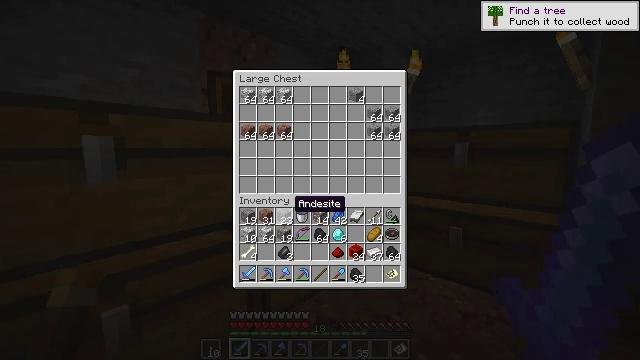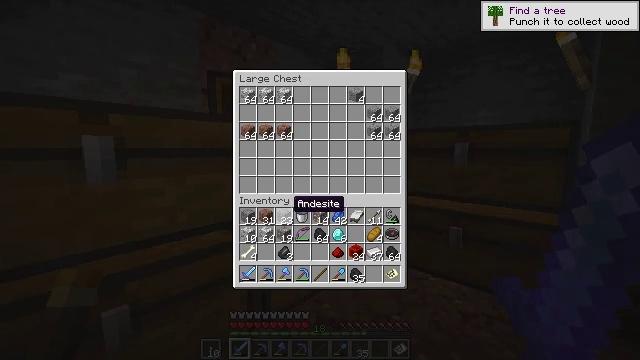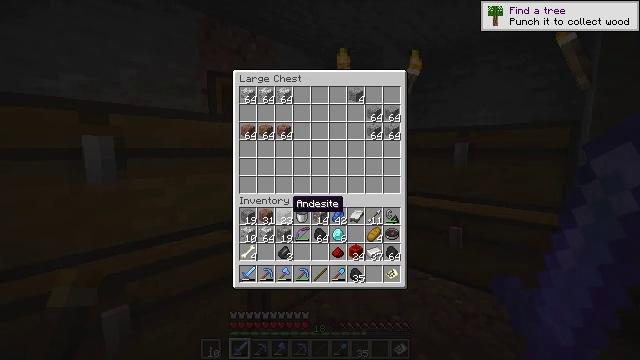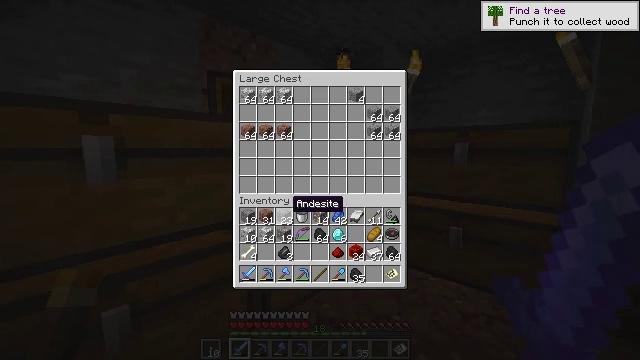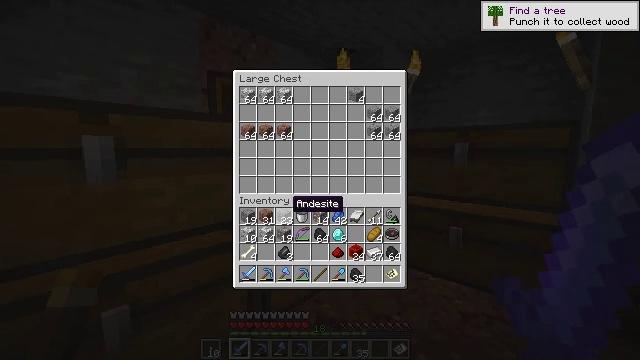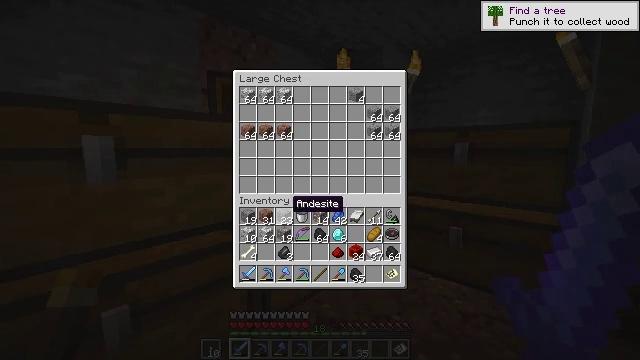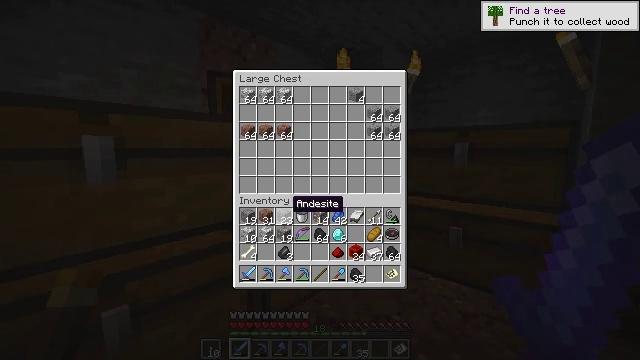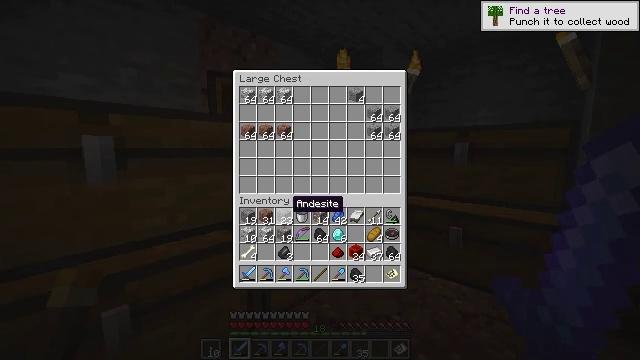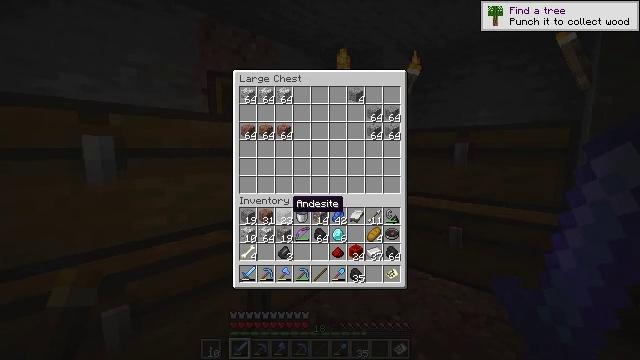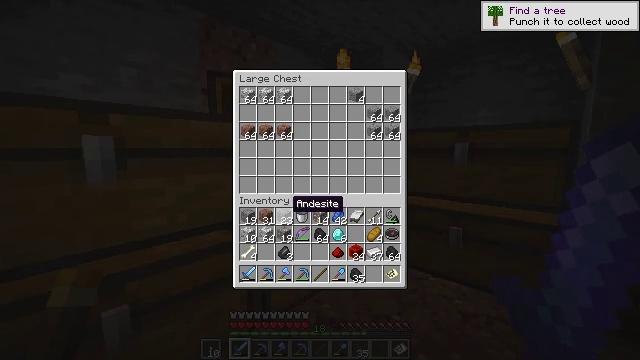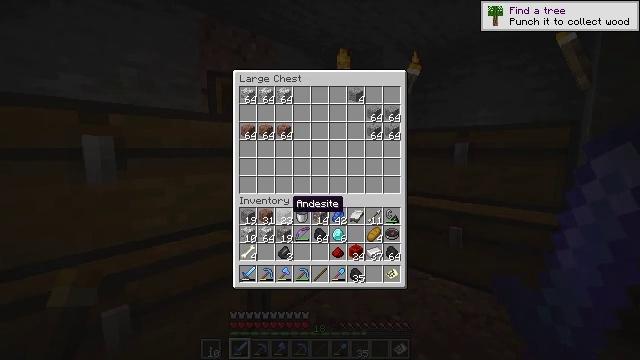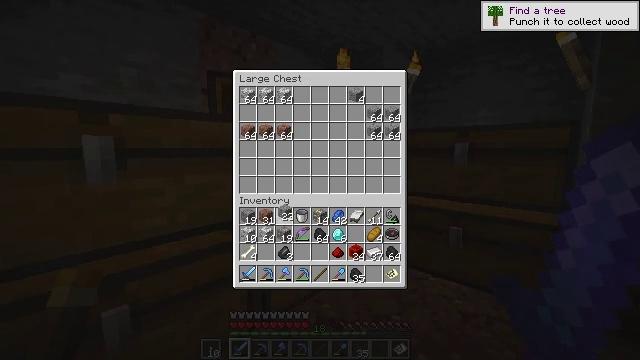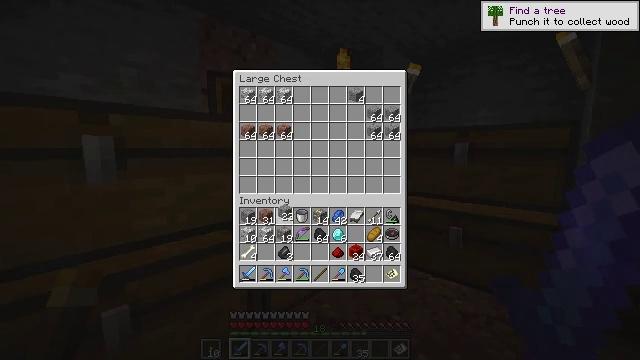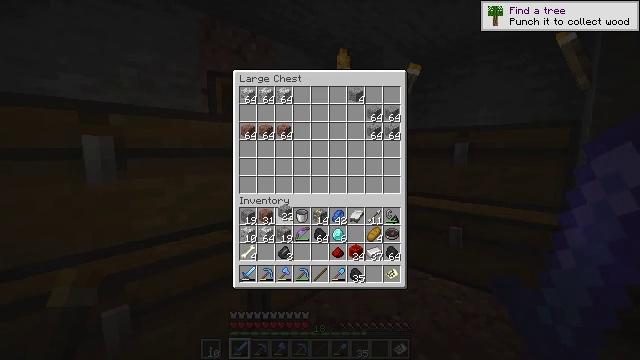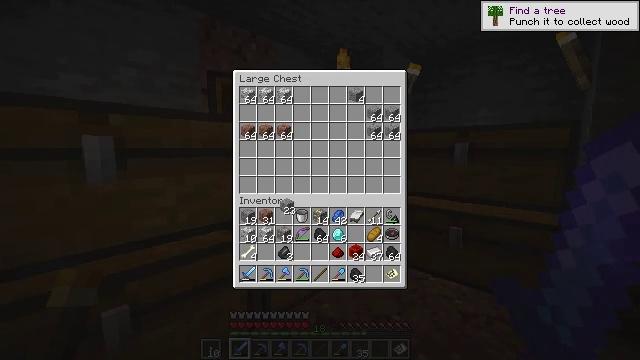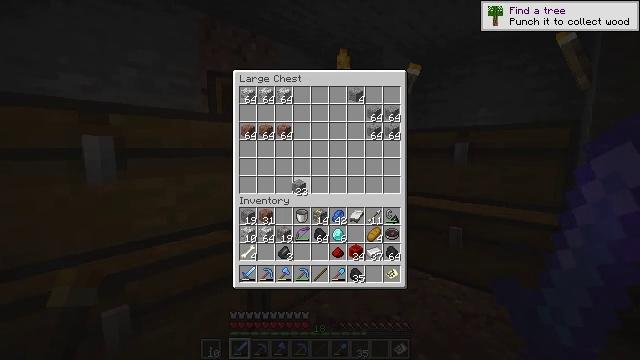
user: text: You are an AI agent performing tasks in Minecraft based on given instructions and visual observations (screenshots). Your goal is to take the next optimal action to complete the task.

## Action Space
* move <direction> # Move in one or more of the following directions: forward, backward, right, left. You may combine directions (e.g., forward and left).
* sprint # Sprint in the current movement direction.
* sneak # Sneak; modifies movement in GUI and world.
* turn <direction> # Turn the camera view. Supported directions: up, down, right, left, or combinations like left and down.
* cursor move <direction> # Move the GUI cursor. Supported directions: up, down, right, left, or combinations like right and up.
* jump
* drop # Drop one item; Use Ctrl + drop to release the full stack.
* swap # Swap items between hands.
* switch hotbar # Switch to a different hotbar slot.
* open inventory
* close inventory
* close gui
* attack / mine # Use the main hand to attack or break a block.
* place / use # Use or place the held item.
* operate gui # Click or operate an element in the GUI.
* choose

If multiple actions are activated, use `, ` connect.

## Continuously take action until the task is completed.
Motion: motion action
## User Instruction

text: Open the crafting grid, place coal to craft a coal block.
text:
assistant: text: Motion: no_op
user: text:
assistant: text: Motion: no_op
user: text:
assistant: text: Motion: no_op
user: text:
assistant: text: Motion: no_op
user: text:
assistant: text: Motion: no_op
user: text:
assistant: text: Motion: no_op
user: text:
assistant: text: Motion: no_op
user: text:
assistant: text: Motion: no_op
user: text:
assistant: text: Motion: no_op
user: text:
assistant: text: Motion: no_op
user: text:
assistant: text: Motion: operate gui
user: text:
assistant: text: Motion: operate gui
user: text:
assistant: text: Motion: operate gui
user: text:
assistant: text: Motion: no_op
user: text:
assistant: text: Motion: cursor move right and up
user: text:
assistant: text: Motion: cursor move right and up
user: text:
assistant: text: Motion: cursor move right and up
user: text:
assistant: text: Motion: no_op
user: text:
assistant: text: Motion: no_op
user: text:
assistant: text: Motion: no_op
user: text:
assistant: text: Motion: no_op
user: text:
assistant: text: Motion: no_op
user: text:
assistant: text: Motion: no_op
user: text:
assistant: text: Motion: no_op
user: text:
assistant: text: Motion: no_op
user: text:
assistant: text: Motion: operate gui
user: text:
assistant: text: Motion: operate gui
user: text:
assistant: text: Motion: operate gui
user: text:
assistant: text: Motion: no_op
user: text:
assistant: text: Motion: cursor move up